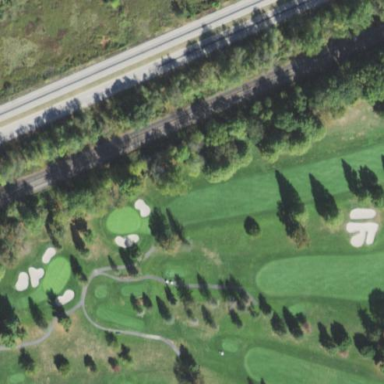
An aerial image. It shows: Grassy area designated as golf fairway.